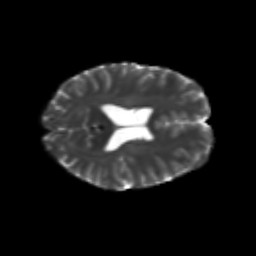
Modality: T2w
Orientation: axial
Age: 25
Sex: female
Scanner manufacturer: siemens
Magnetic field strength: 3 T
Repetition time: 3.5 s
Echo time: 0.104 s